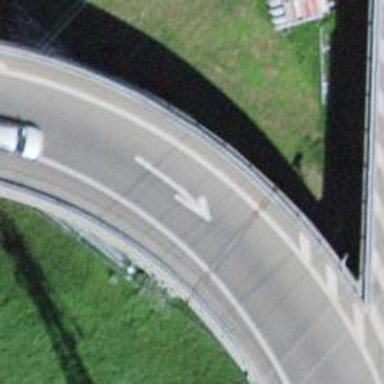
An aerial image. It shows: Motorway link bridge.